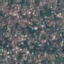
Label: Residential